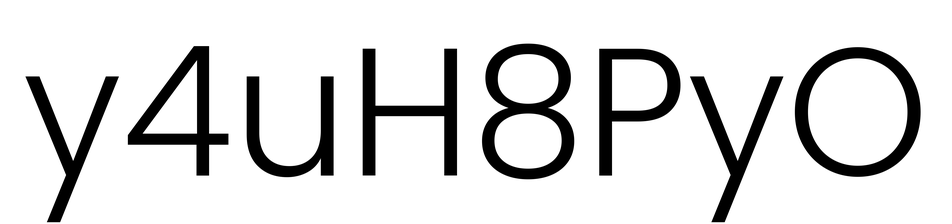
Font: Poppins-Light